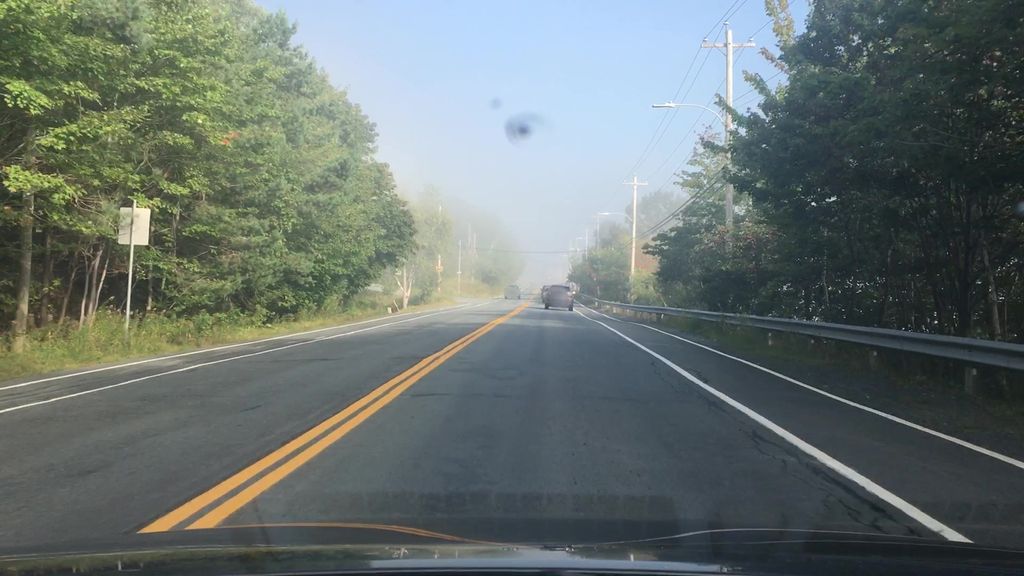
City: halifax